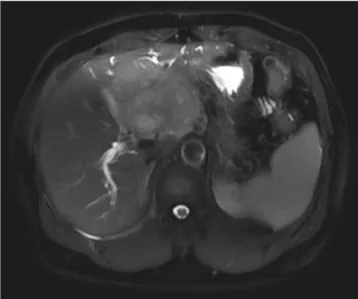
Imaging and endoscopic pictures. With signal intensity higher than the surrounding hepatic parenchyma. Preoperative abdominal enhanced MR, DWI.
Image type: radiology (mri)